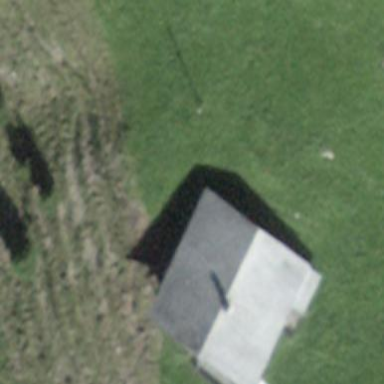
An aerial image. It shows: Farm building.